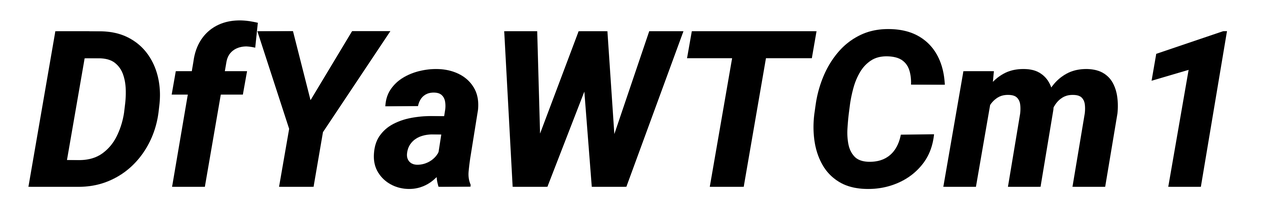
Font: Roboto-Italic_ExtraBold_Italic